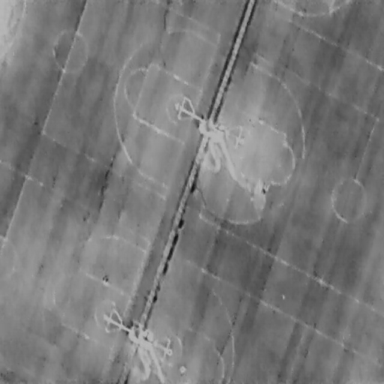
There are two People in the infrared image.